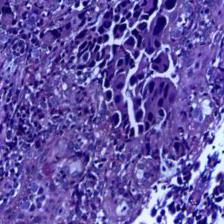
Diagnosis: OSCC